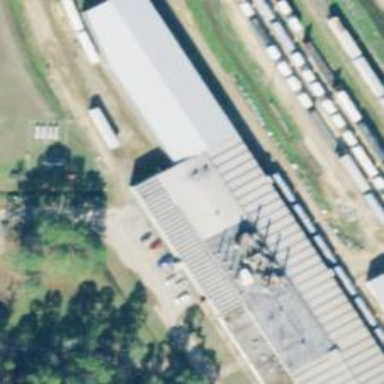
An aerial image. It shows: Railway yard used for servicing trains.